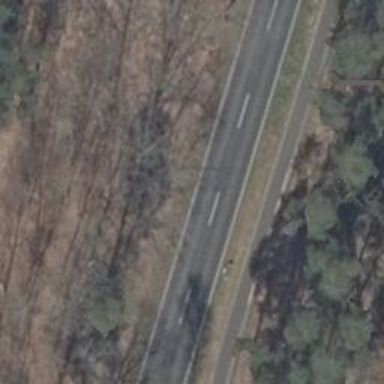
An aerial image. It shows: Asphalt road classified as tertiary.